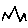
Label: zigzag